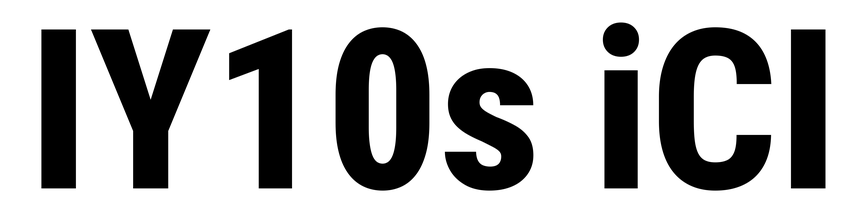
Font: Roboto_Condensed_ExtraBold